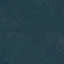
Land use / land cover class: Forest